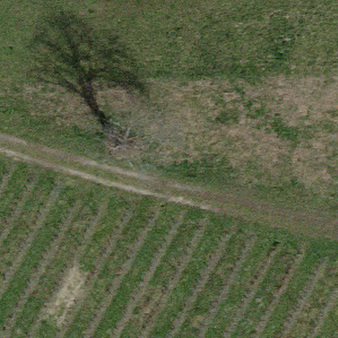
Label: other